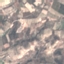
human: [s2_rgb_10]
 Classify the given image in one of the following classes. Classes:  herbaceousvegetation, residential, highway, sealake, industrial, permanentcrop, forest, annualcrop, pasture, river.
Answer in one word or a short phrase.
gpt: PermanentCrop